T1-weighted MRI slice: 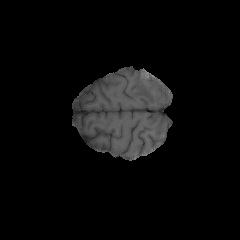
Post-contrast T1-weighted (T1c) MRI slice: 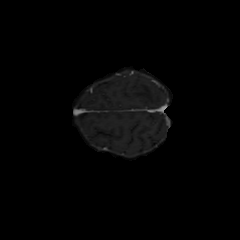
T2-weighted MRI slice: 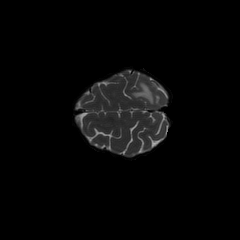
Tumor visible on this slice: yes